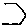
Label: hexagon